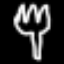
Label: fork